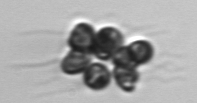
Label: Corymbellus